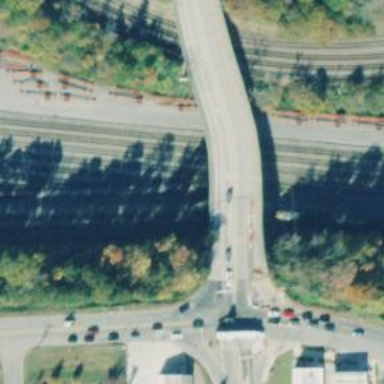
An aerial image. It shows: Secondary road bridge passing over abandoned railway.